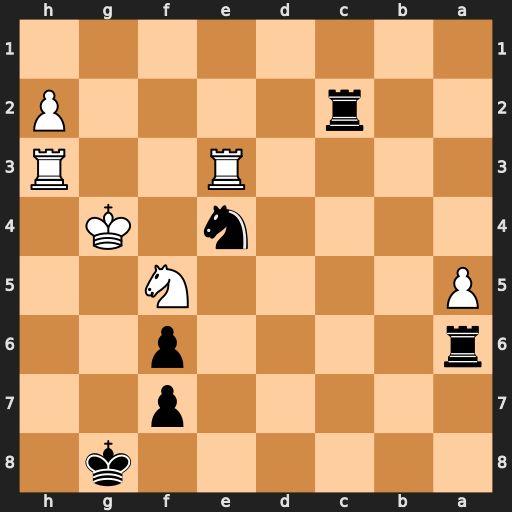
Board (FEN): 6k1/5p2/r4p2/P4N2/4n1K1/4R2R/2r4P/8
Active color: b
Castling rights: -
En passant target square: -
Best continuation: Nf2+ Kg3 Nxh3